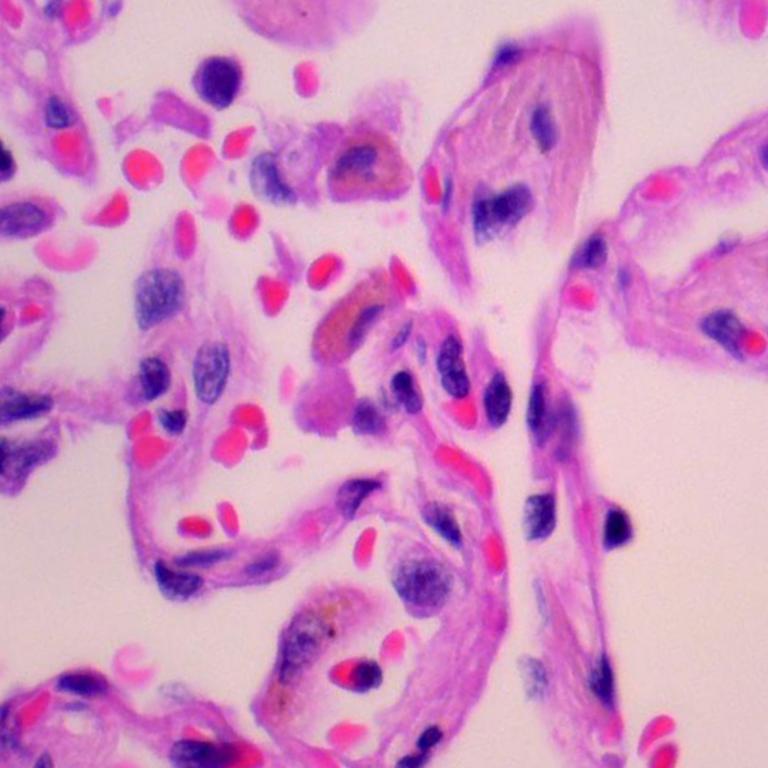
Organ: lung
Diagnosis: benign